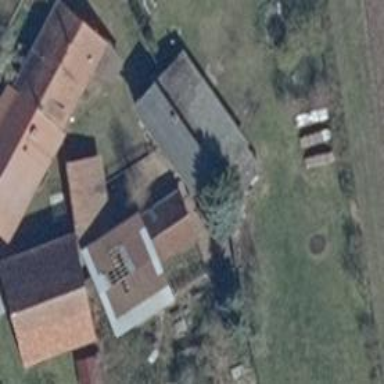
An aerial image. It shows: Simple and straightforward house.